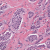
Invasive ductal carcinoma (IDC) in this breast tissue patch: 1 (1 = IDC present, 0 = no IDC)